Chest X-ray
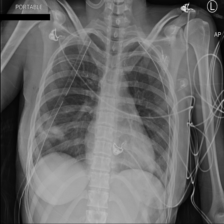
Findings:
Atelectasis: negative
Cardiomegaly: negative
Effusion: negative
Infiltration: negative
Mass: negative
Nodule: negative
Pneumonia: negative
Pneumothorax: negative
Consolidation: negative
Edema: negative
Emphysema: negative
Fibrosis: negative
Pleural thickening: negative
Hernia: negative